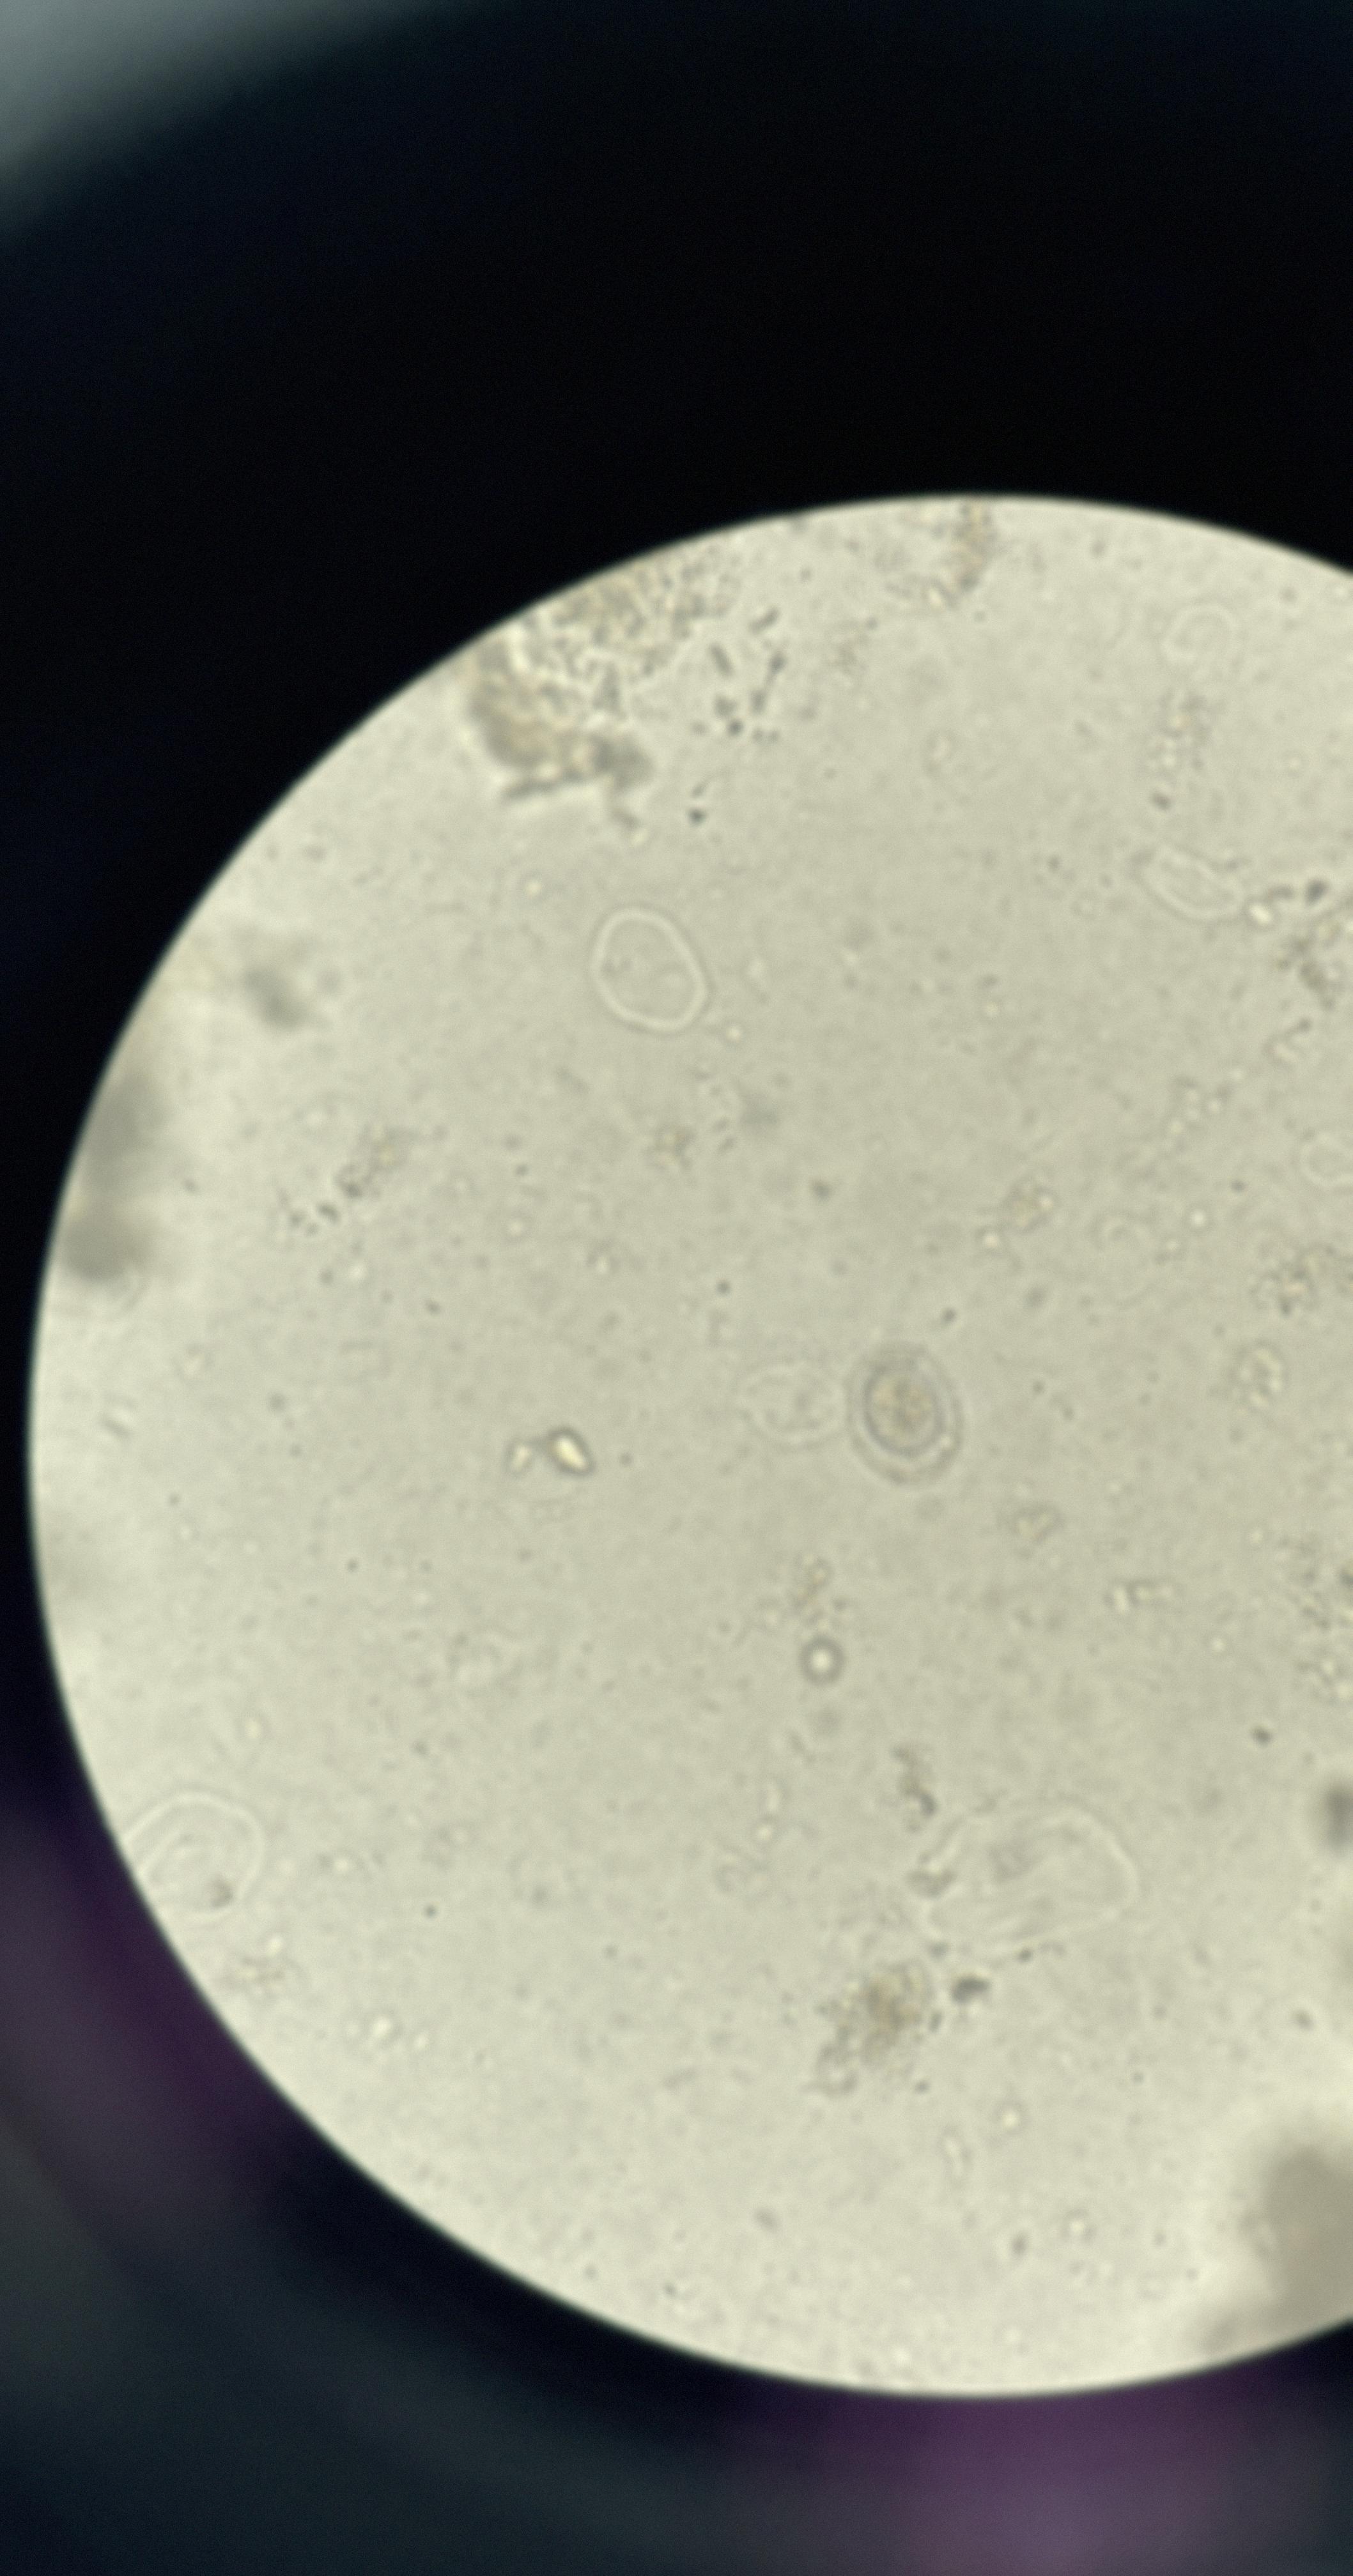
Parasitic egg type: Hymenolepis nana